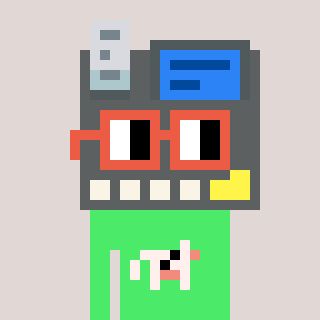
a pixel art character with square orange glasses, a cash register-shaped head and a teal-colored body on a warm background